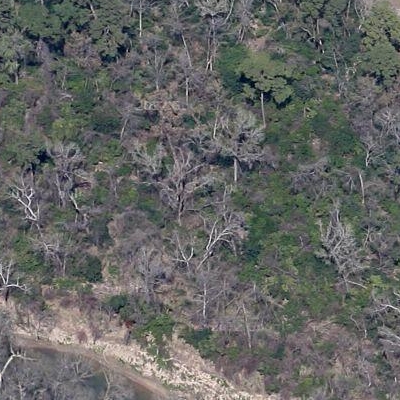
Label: Forest